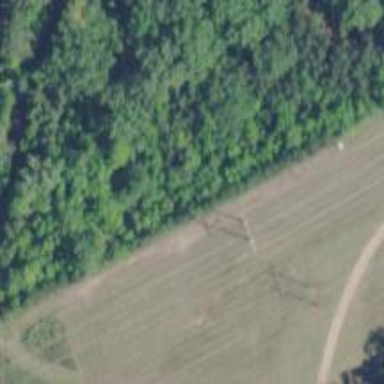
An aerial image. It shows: H-frame designed tower for power lines.